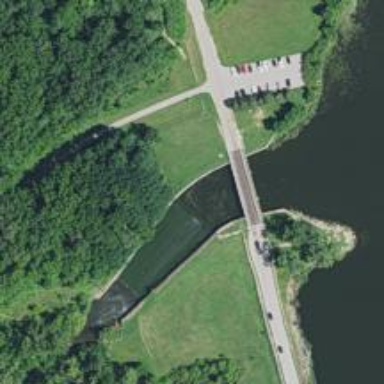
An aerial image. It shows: Dam across waterway.